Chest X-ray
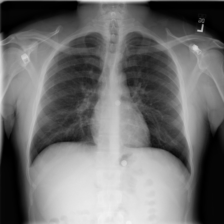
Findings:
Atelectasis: negative
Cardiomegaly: negative
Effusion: negative
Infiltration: negative
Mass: negative
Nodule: negative
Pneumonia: negative
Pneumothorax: negative
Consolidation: negative
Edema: negative
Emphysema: negative
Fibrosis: negative
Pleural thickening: negative
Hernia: negative